Field crop: maize
Growth stage: 2
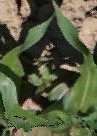
Species: maize